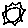
Label: sun